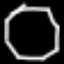
Label: octagon